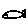
Label: fish